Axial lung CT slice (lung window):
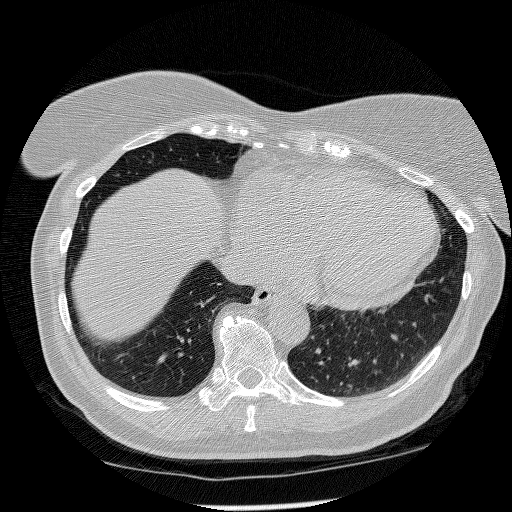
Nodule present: no